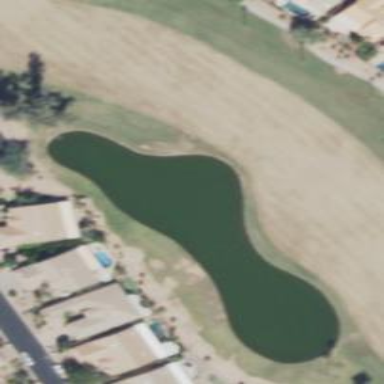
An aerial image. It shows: Picturesque scene of golf course with lateral water hazard.